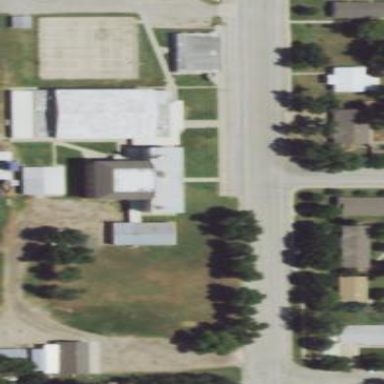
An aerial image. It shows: School building.